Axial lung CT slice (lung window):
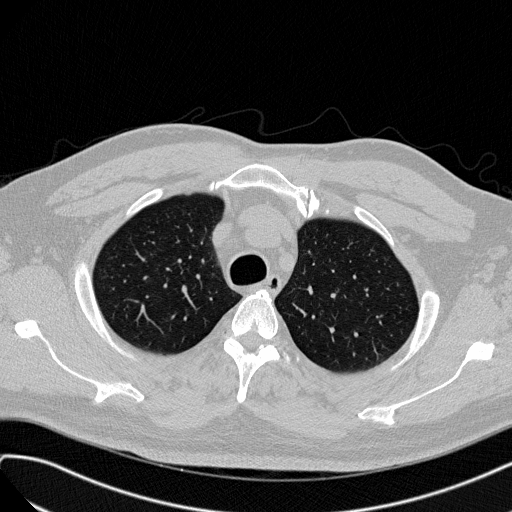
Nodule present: no